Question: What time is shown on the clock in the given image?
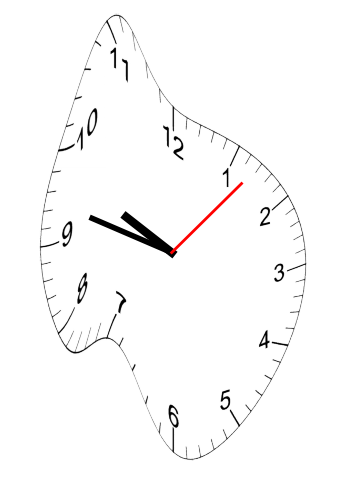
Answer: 09:47:07